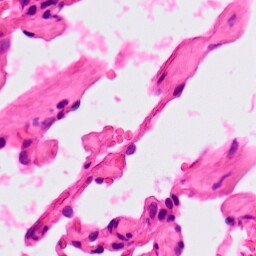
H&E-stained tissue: Lung